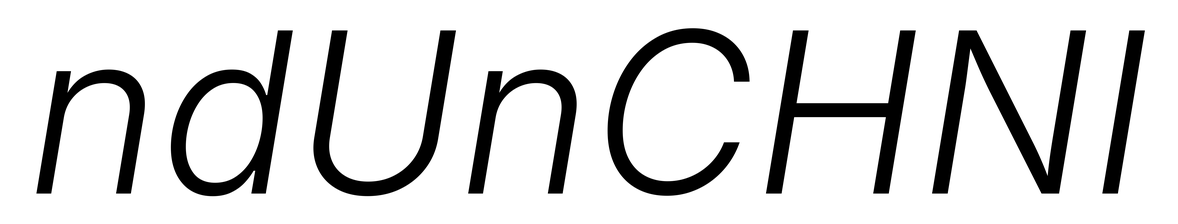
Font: Inter-Italic_Light_Italic